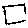
Label: square